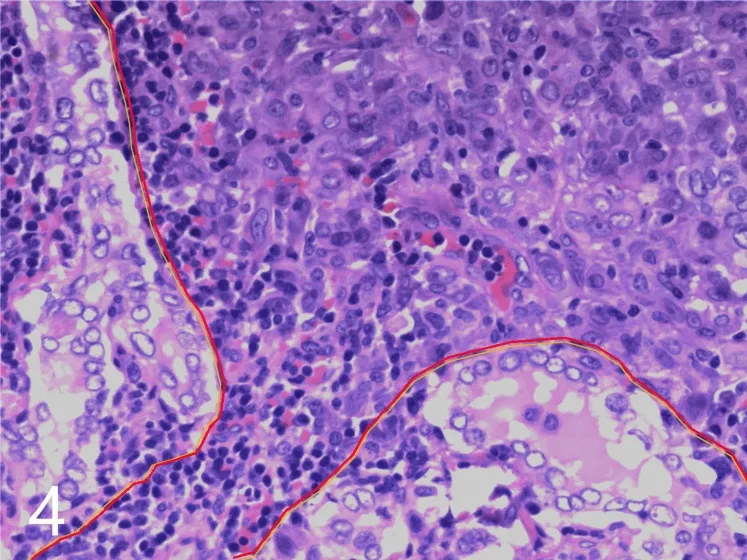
Pathological map of two metastatic tumor components. Thyroid cancer (delineated in yellow on the left and lower side) and lung cancer (delineated in red on the right and upper side) in an enlarged cervical lymph node (hematoxylin and eosin, x 200).
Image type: pathology (h&e)